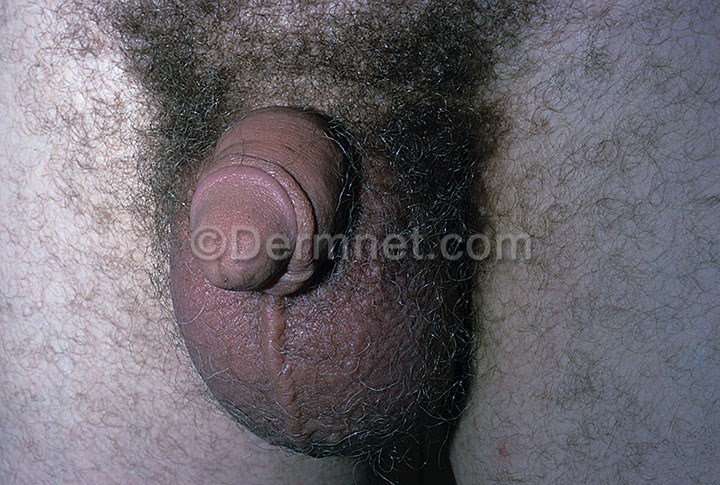
Disease: Vascular Tumors